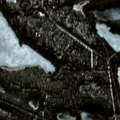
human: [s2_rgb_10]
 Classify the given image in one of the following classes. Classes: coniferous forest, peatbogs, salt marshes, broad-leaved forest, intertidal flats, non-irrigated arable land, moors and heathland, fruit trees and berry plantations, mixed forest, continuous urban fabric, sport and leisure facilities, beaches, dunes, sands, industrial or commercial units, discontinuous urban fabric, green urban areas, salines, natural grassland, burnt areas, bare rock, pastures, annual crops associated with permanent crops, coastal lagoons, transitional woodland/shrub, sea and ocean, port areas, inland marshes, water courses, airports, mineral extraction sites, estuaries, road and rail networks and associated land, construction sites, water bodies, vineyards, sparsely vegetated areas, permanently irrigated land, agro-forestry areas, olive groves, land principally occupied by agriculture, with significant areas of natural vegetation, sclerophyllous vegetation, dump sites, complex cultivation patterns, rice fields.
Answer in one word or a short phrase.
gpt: coniferous forest, water bodies